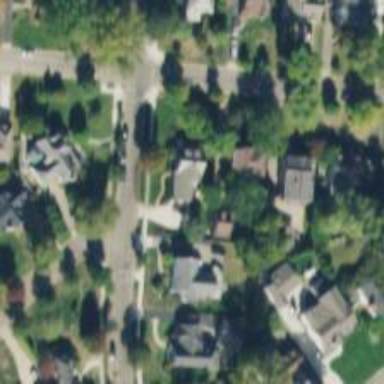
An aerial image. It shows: Residential driveway designated as service road.